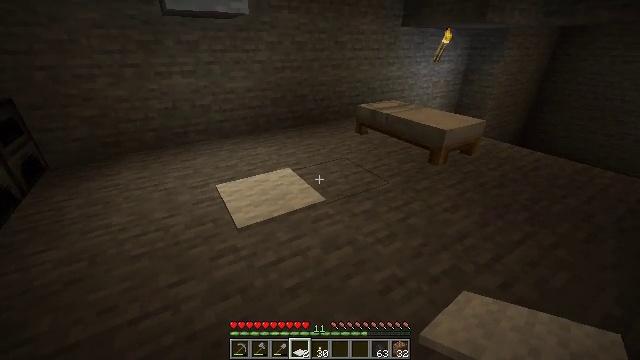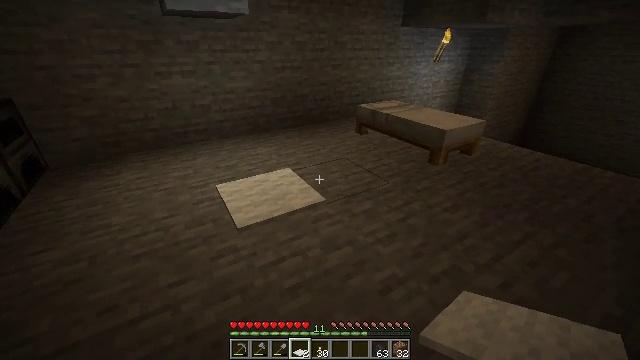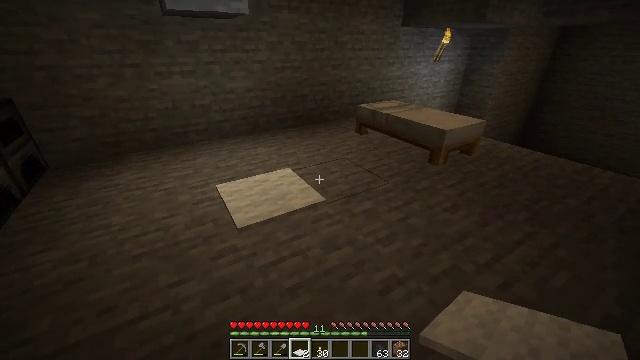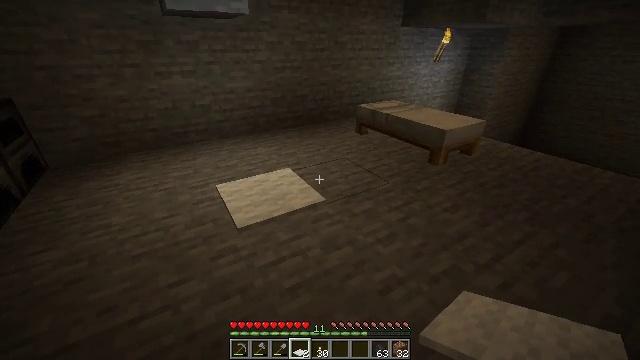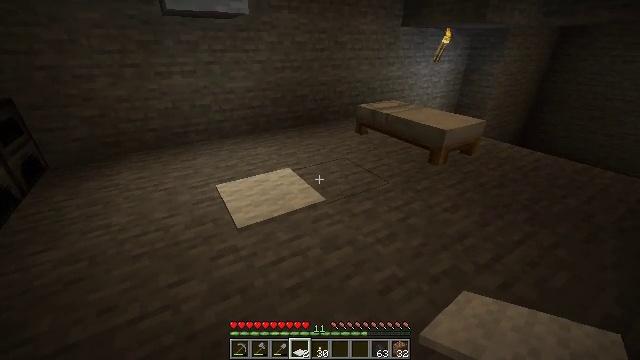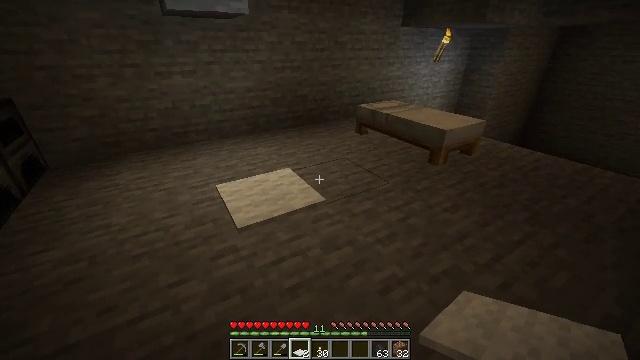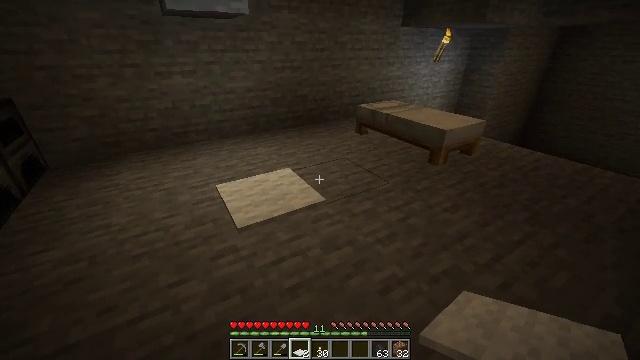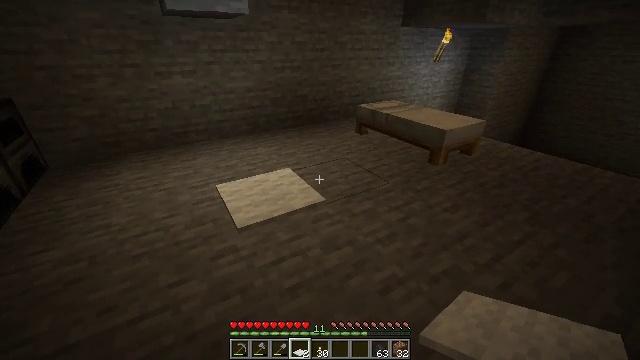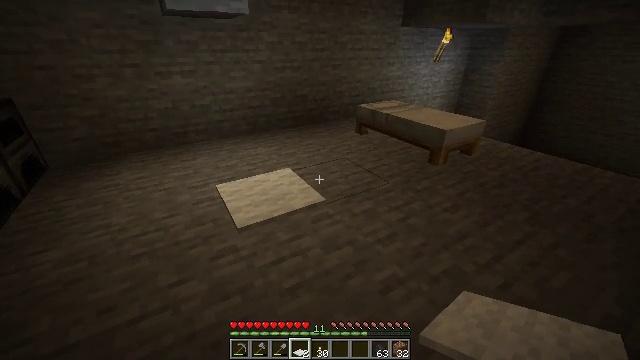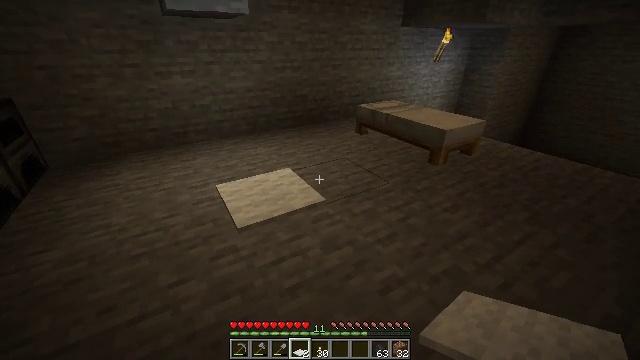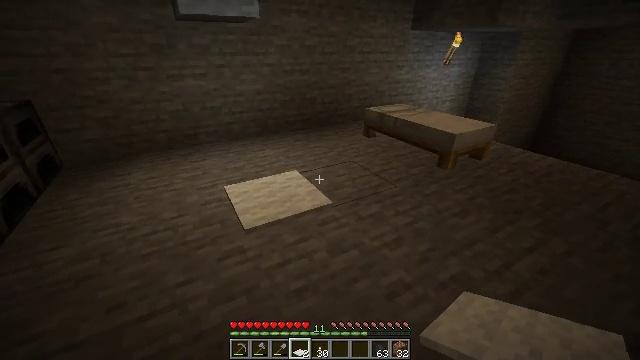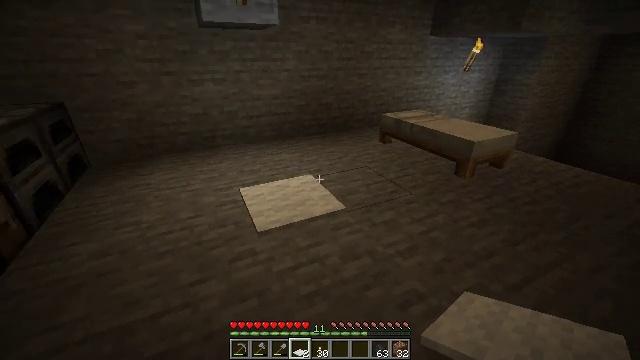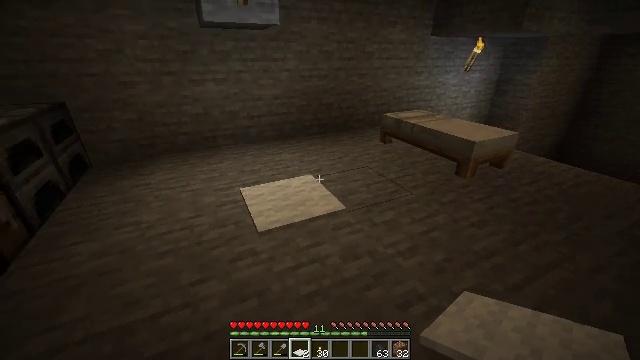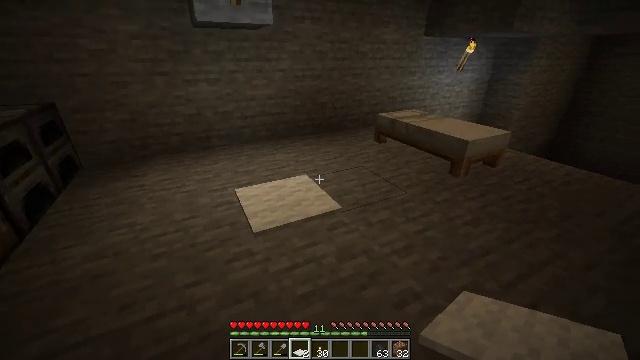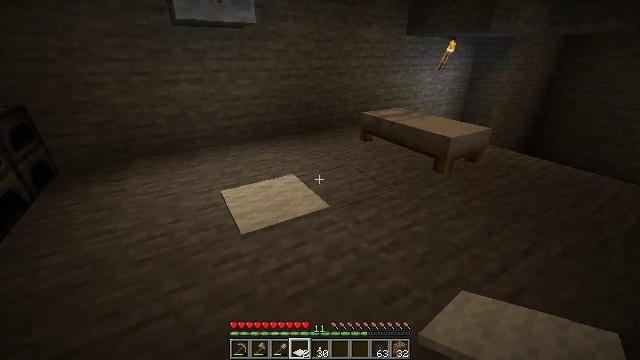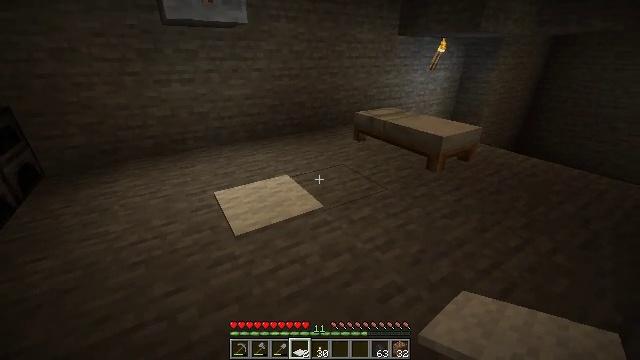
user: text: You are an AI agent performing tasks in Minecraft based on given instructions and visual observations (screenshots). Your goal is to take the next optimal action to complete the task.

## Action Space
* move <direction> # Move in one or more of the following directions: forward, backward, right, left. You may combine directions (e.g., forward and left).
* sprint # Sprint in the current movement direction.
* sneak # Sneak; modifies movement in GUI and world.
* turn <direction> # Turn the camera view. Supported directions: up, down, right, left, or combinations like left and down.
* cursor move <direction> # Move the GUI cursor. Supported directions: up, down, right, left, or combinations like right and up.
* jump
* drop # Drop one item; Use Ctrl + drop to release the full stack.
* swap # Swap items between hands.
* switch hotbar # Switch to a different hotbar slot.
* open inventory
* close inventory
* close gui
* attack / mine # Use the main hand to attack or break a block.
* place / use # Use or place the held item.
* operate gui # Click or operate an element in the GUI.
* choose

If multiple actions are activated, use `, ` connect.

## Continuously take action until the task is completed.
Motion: motion action
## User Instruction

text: Pick up the white carpet.
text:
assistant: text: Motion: no_op
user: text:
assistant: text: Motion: no_op
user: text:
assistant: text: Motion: no_op
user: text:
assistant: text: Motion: no_op
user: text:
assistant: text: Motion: no_op
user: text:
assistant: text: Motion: no_op
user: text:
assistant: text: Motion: no_op
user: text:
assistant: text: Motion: no_op
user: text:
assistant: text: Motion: no_op
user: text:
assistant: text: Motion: turn left
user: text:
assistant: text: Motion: turn left and up
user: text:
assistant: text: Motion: no_op
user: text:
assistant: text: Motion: turn right
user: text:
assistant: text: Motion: turn right
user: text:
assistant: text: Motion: turn right
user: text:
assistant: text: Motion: no_op
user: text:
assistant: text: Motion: no_op
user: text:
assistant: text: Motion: no_op
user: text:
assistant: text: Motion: no_op
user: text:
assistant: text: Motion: no_op
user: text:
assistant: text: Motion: no_op
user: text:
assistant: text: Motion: no_op
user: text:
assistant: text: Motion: no_op
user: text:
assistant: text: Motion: no_op
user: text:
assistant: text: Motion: turn left
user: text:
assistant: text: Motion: no_op
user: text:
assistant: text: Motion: no_op
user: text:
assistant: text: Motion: no_op
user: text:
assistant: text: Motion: no_op
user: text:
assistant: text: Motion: no_op